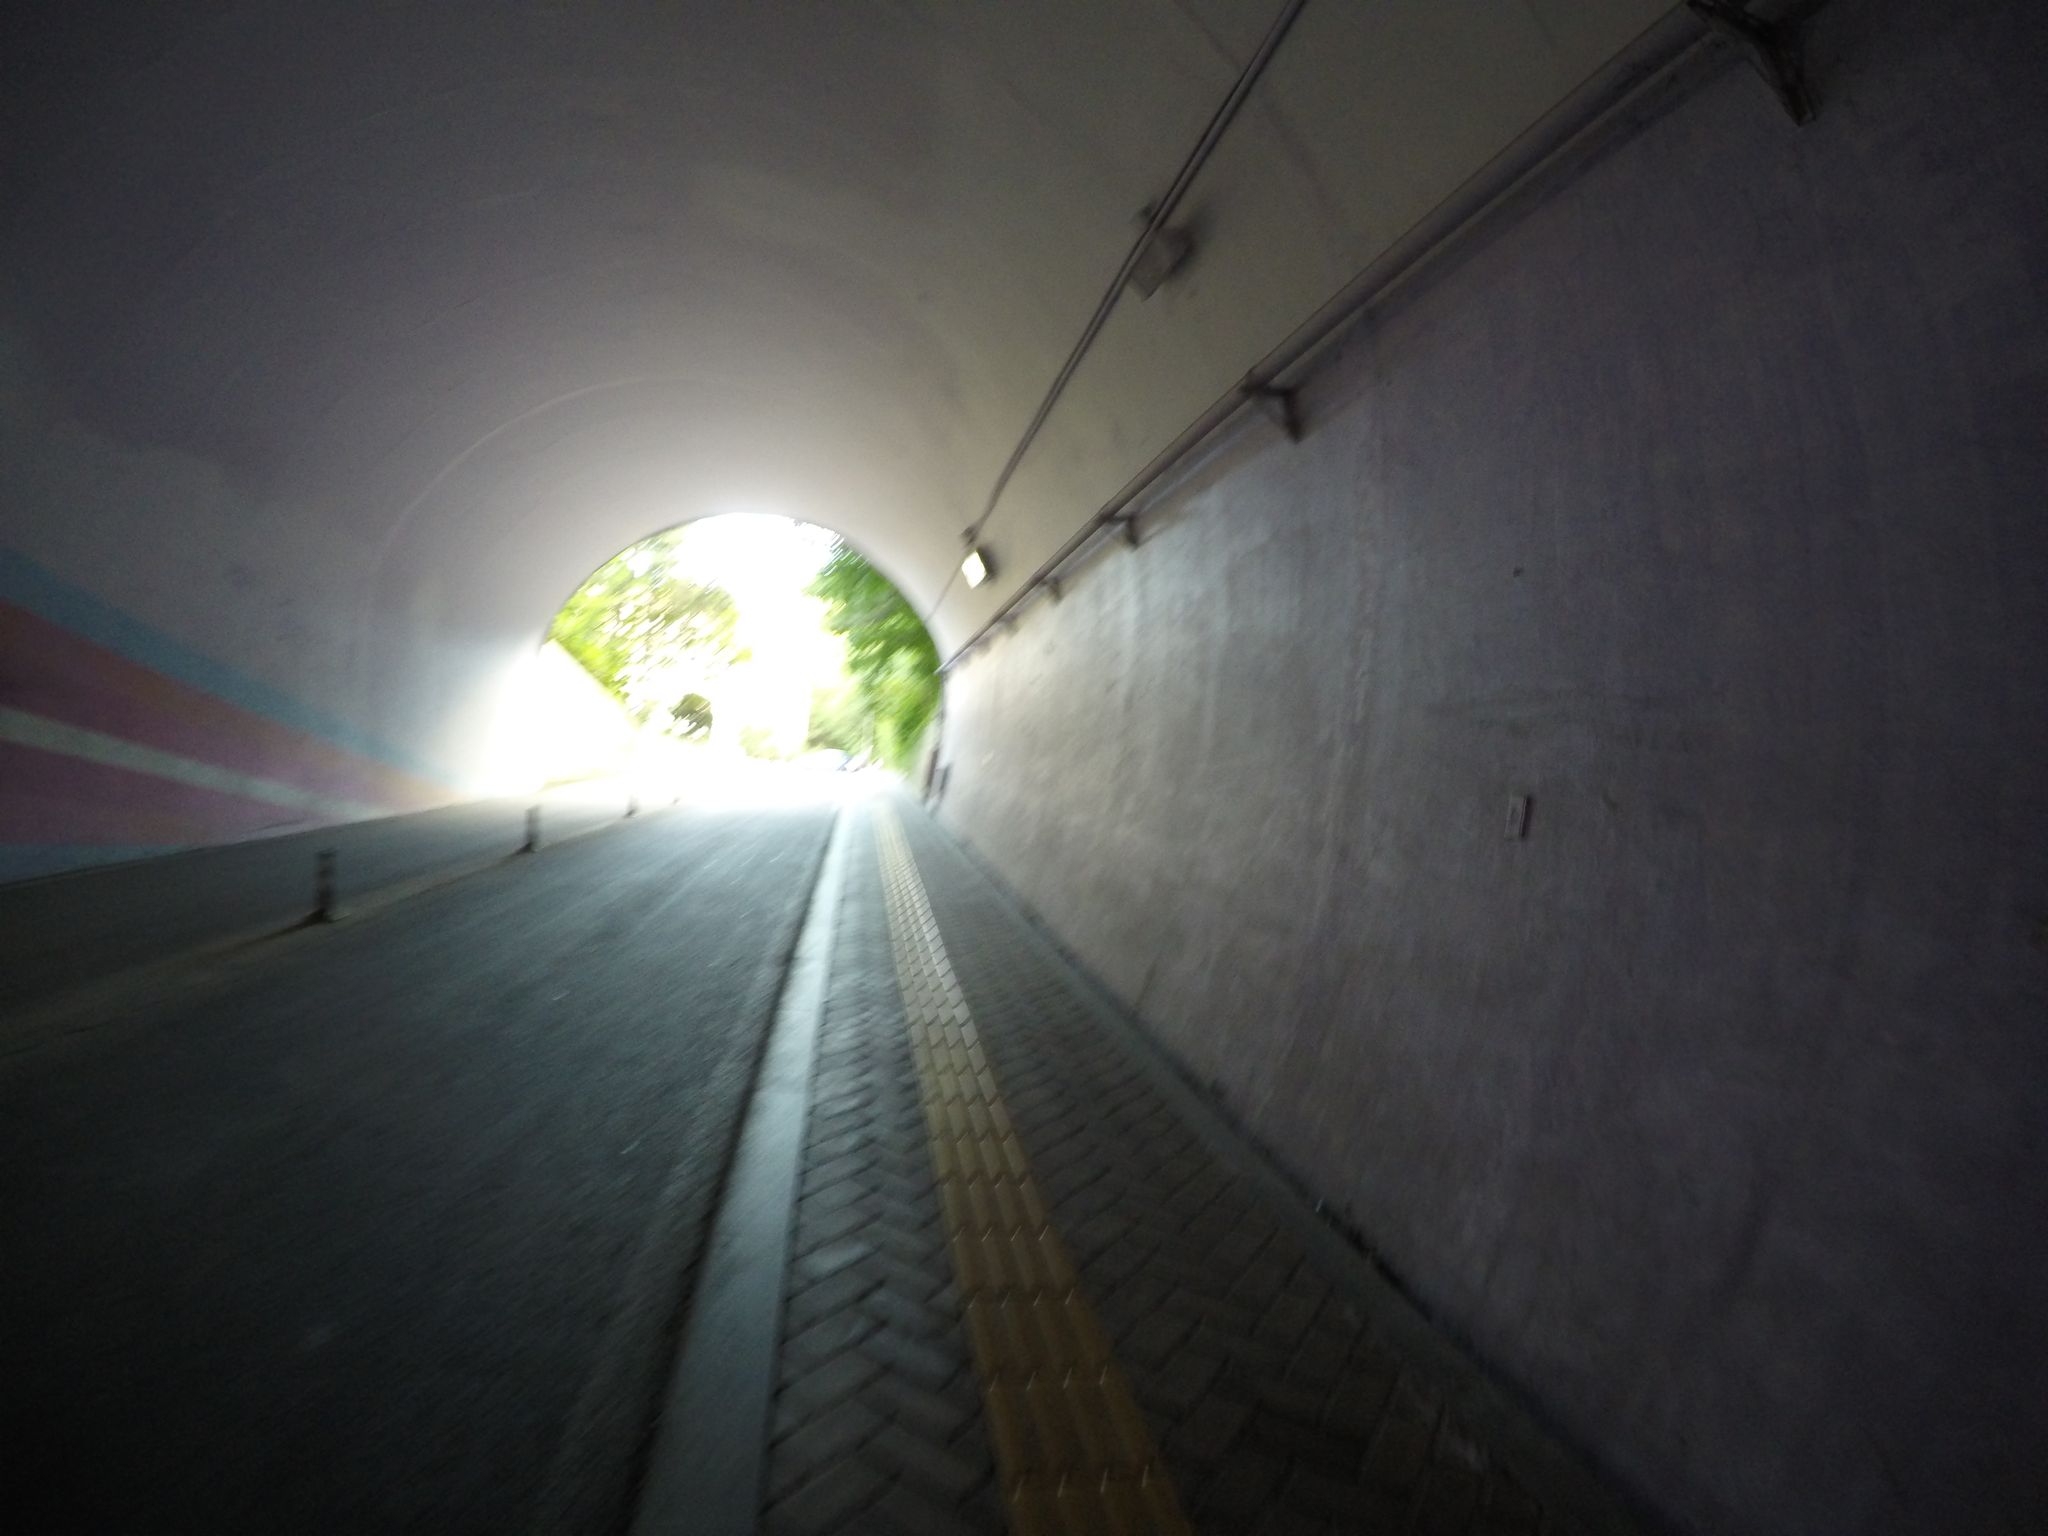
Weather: snowy
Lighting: day
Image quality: slightly poor
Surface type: railway
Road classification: unclassified, service, path
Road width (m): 2.0
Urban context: urban centre
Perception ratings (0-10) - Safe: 1.19, Lively: 3.09, Beautiful: 6.39, Boring: 8.67, Depressing: 8.8, Wealthy: 2.12